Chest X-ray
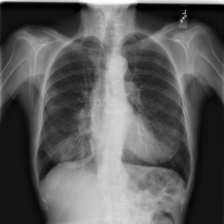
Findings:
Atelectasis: negative
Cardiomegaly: negative
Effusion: negative
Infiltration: negative
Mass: negative
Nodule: negative
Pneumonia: negative
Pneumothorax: negative
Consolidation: negative
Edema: negative
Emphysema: negative
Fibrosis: negative
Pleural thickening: negative
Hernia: negative